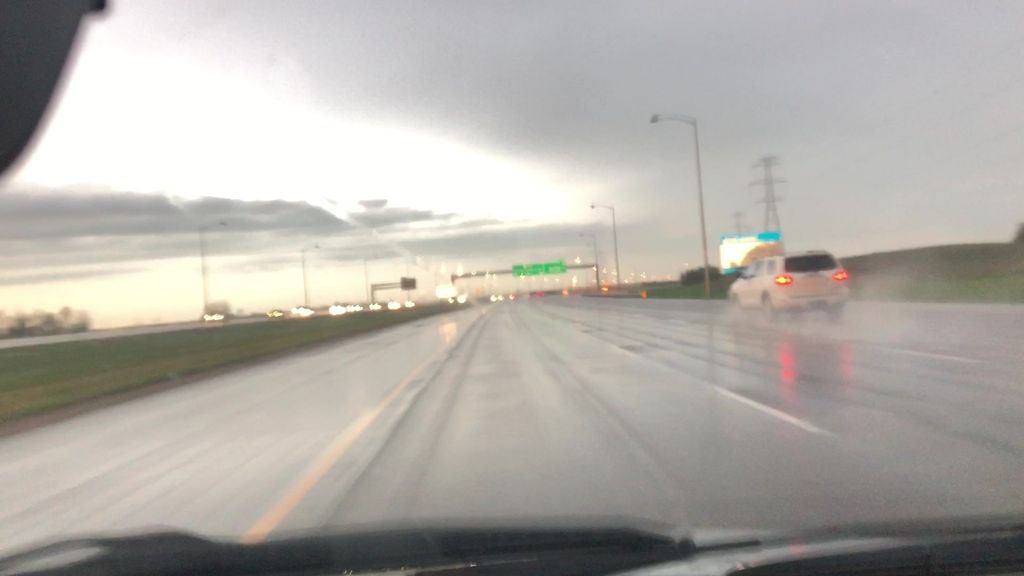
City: edmonton